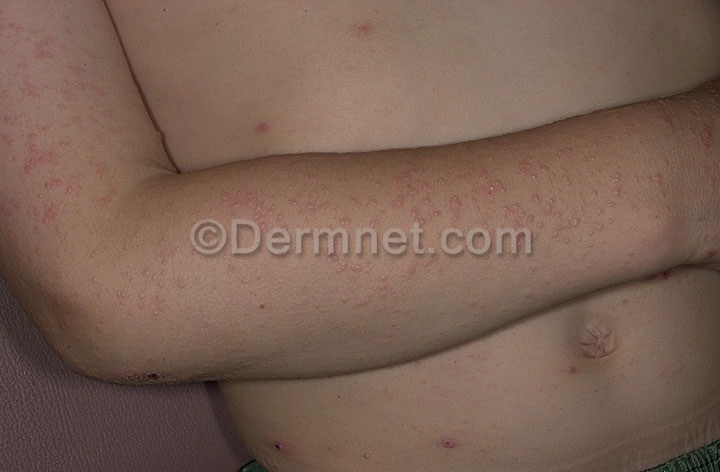
Disease: Exanthems and Drug Eruptions